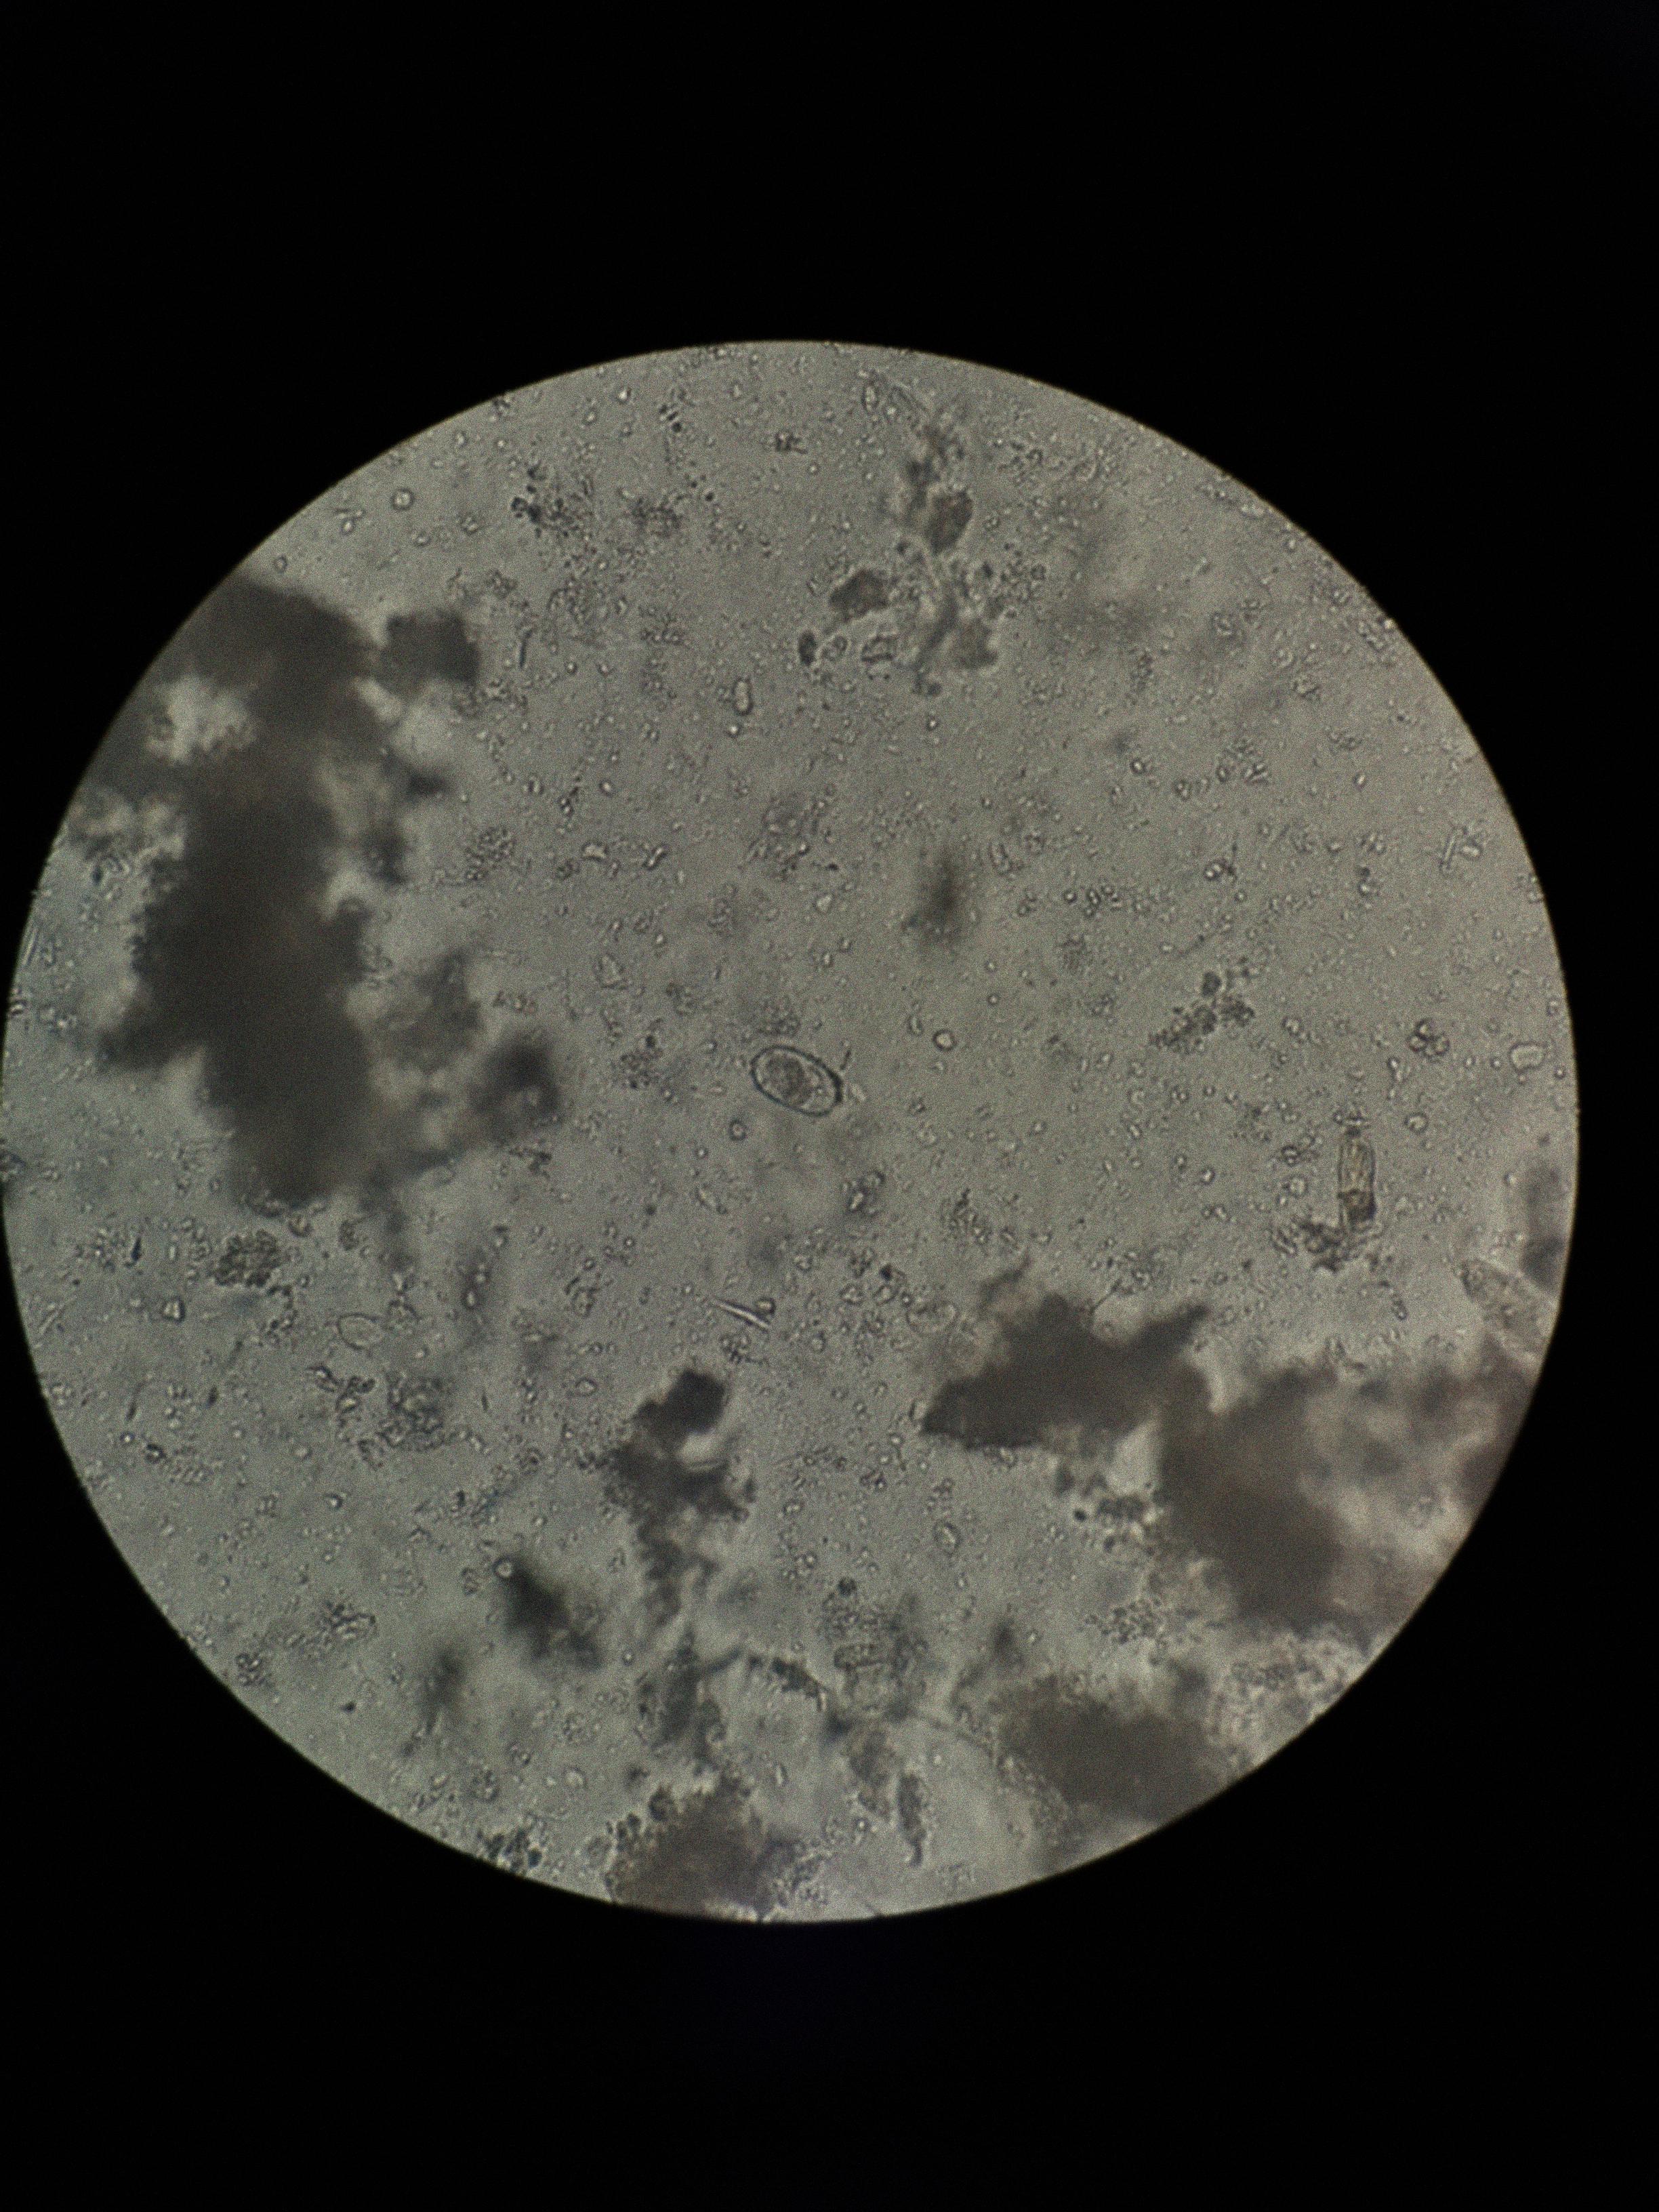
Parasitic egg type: Capillaria philippinensis